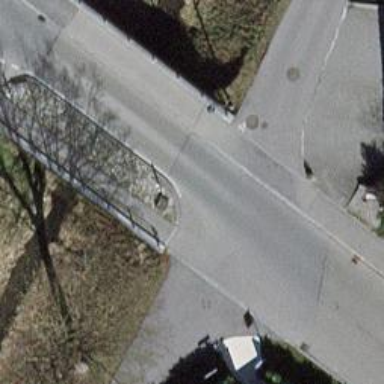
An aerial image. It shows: Asphalt sidewalk along the footway.